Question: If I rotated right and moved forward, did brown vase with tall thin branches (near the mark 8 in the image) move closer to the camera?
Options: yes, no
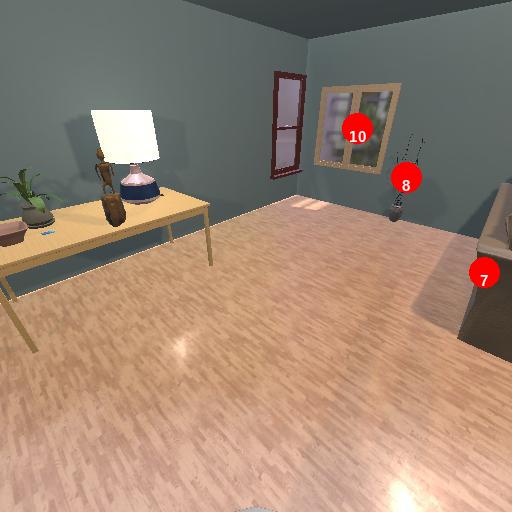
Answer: yes